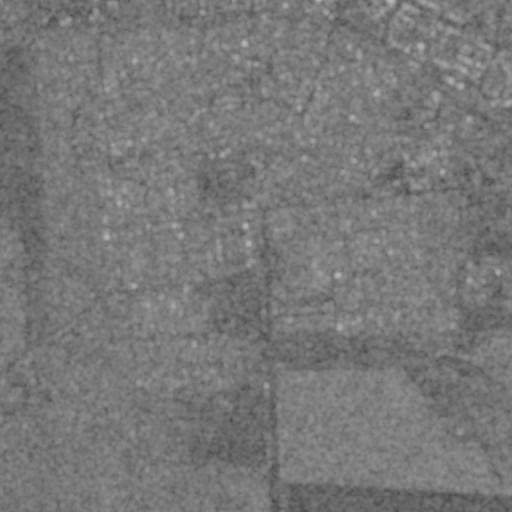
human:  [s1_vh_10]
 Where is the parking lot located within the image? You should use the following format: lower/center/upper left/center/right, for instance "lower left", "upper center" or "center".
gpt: The parking lot is located in the upper right of the image.
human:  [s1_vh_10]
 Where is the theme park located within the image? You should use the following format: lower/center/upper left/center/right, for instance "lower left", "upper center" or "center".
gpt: The theme park is located in the upper right of the image.
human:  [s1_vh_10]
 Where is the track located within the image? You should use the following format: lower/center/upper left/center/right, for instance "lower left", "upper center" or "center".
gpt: The track is located in the upper right of the image.
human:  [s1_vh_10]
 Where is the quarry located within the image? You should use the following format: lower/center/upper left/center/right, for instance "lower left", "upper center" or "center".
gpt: There is no quarry in the image.

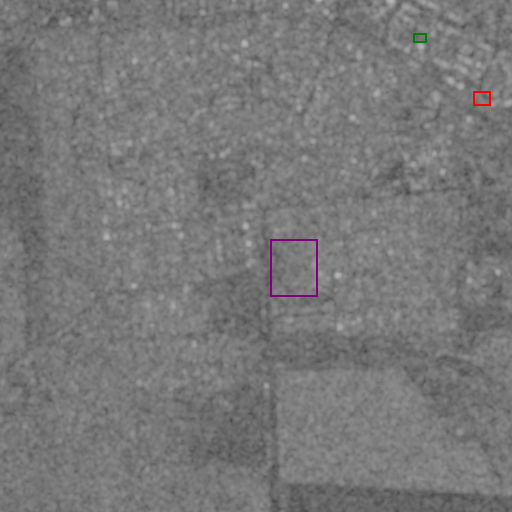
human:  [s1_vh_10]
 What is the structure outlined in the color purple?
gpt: The structure outlined in purple is a park.
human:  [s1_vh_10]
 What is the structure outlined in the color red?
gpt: The structure outlined in red is a parking lot.
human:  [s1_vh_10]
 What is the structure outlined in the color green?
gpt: The structure outlined in green is a track.
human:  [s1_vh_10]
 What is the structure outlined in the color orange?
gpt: There is no orange outline.